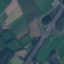
Land use / land cover class: Highway